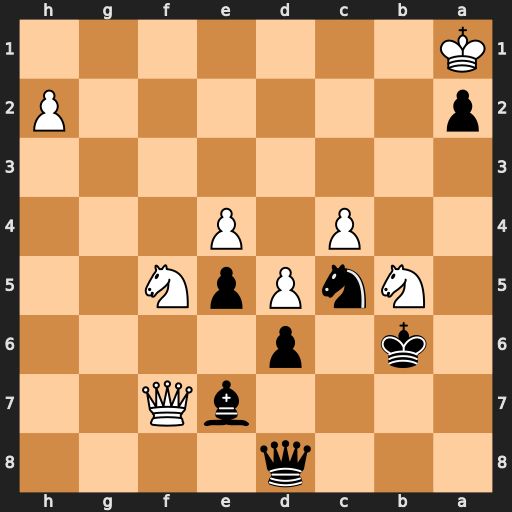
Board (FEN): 3q4/4bQ2/1k1p4/1NnPpN2/2P1P3/8/p6P/K7
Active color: b
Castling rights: -
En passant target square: -
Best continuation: Qa8 Nfd4 exd4